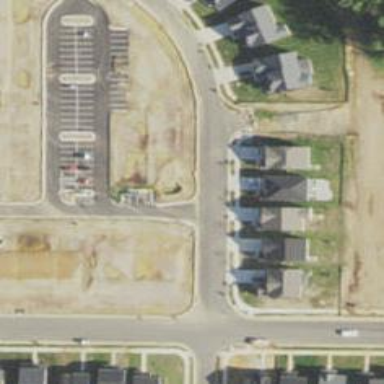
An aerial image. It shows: Parking space is available.